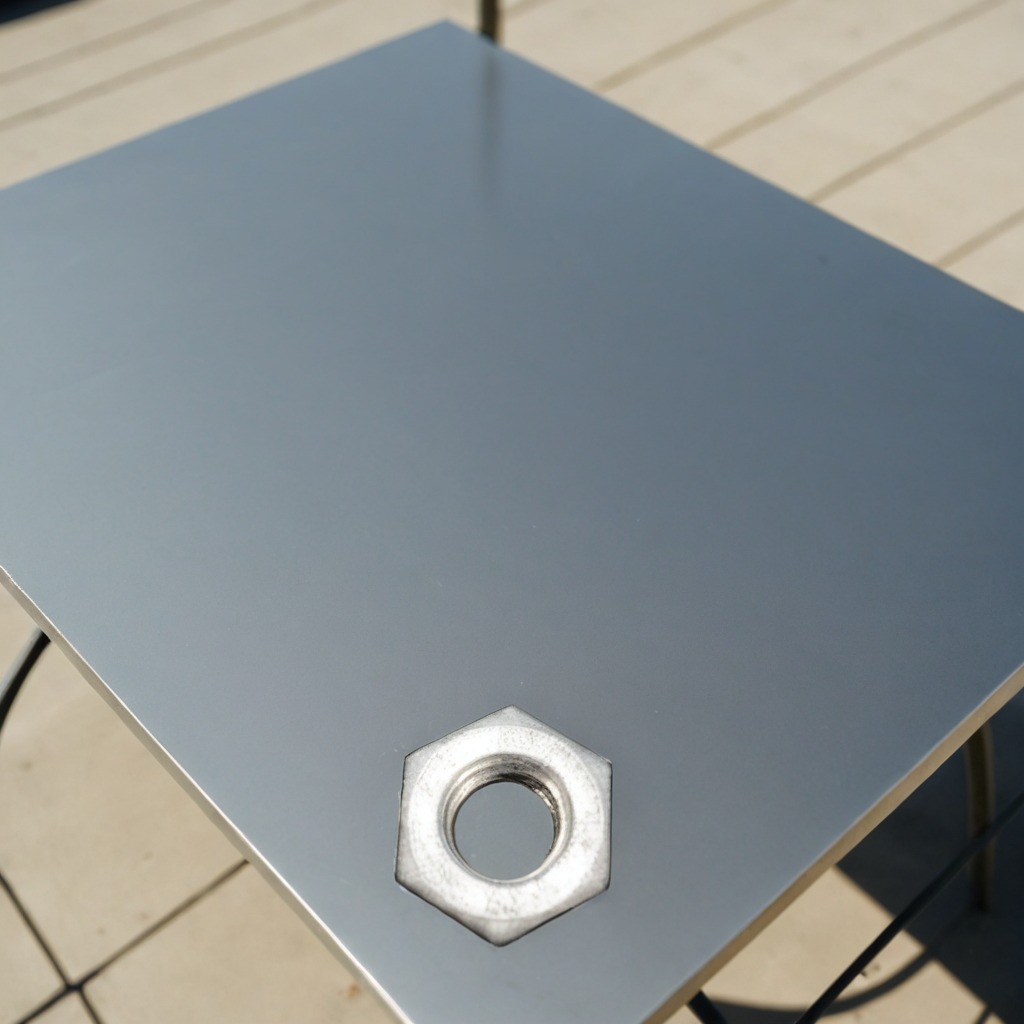
A metal nut is lying on a clean utility table in a temporary outdoor tool station afternoon light present textured surface